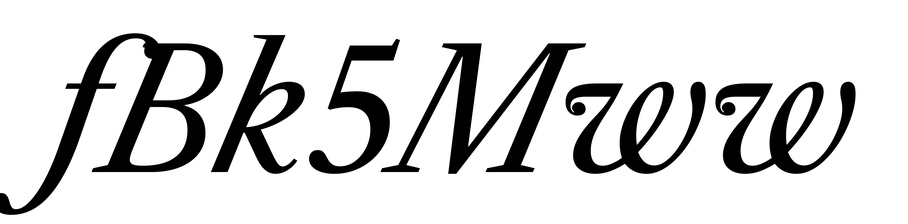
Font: LibreCaslonText-Italic_Italic